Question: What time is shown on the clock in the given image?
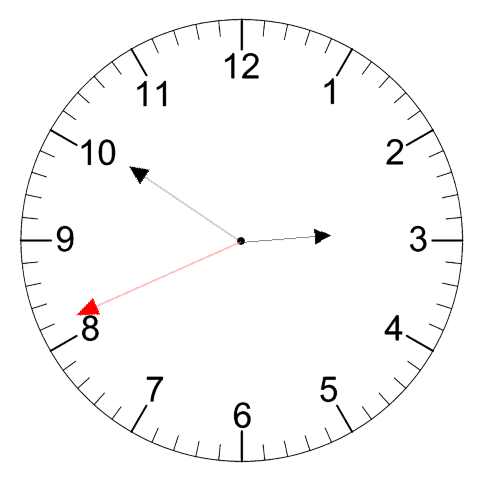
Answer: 02:50:41